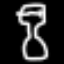
Label: hourglass